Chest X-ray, PA view. Patient: 46 years old, sex M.
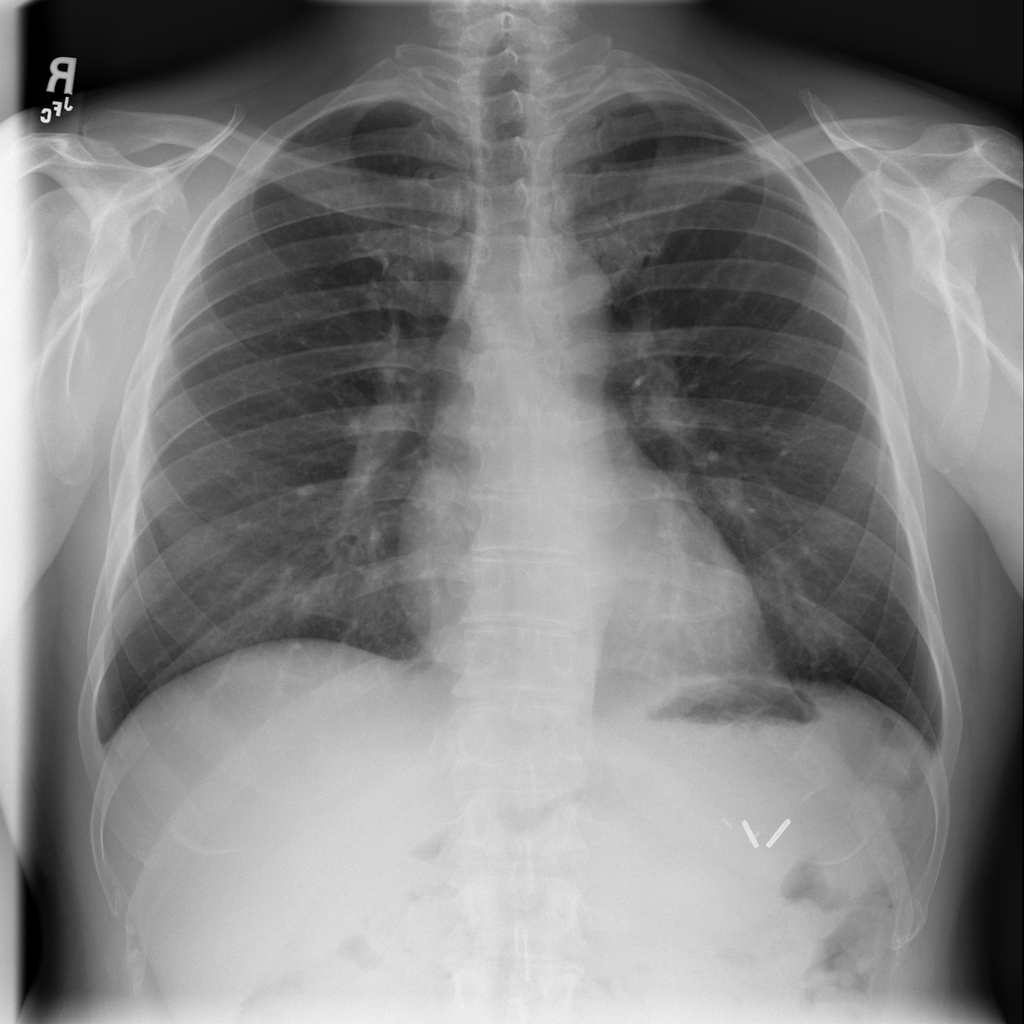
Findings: No Finding